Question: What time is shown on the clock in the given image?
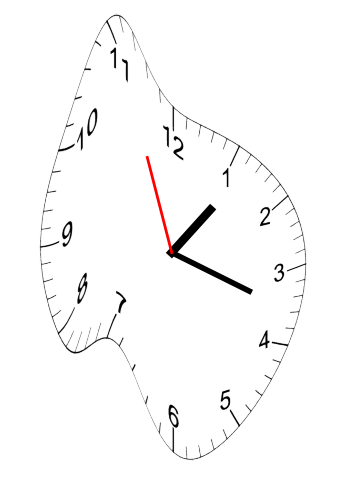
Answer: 01:17:56